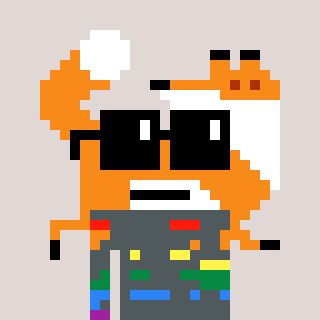
a pixel art character with square black sunglasses, a fox-shaped head and a purple-colored body on a warm background